Aerial crown-view tile of a tropical tree (Barro Colorado Island, Panama), acquired 20240813:
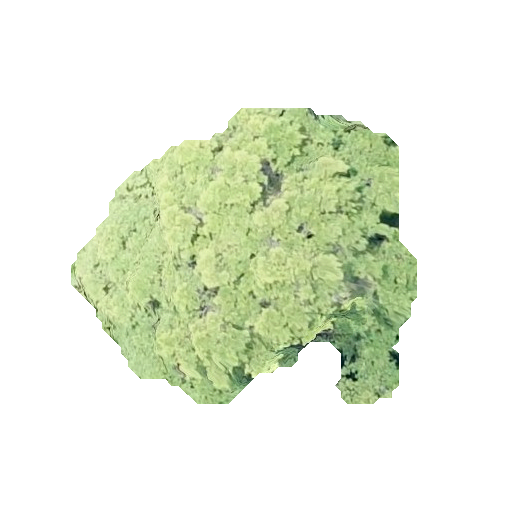
Species: Terminalia amazonia
GBIF accepted scientific name: Terminalia amazonica
Crown area: 111.91 m²